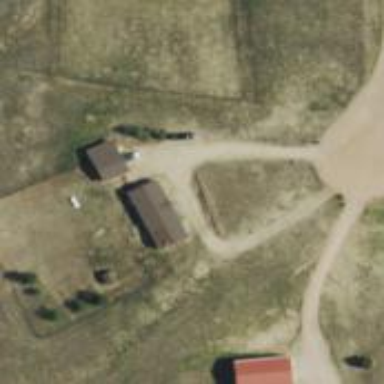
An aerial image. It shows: Driveway.